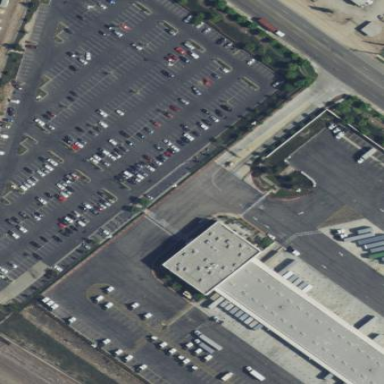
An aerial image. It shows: Asphalt parking aisle road.